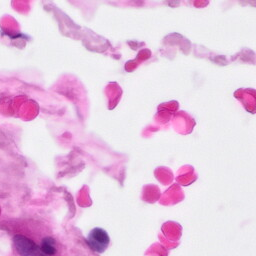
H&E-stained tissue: Pancreatic